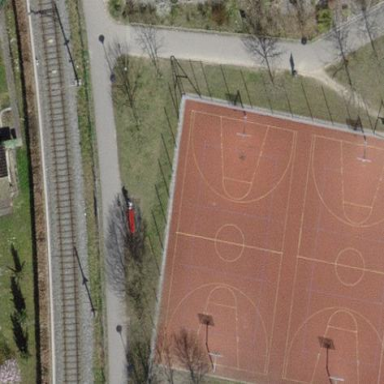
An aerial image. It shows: Tartan basketball court situated on pitch designated for leisure land.